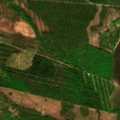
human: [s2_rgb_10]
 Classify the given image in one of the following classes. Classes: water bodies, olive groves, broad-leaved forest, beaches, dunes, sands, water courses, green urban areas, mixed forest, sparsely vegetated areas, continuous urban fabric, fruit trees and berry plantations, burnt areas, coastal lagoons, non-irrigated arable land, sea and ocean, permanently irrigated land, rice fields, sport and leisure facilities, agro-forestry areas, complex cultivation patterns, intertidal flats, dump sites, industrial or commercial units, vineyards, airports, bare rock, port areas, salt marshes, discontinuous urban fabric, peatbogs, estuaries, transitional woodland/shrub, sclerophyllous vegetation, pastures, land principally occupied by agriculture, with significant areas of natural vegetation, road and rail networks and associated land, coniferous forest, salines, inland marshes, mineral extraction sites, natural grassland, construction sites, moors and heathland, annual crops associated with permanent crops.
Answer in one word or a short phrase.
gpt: mixed forest, transitional woodland/shrub, peatbogs